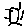
Label: sun